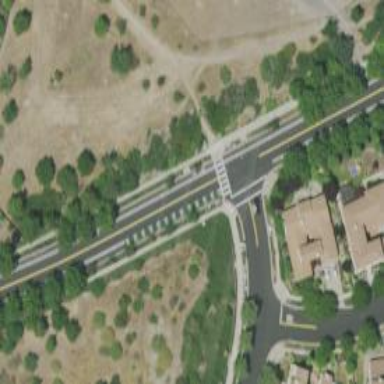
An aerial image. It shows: Marked crossing on footway.